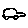
Label: car